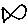
Label: fish